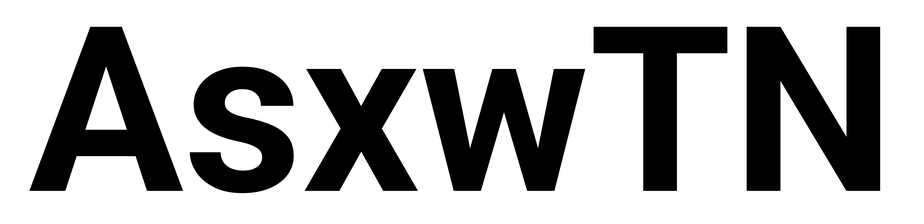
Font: Roboto_Bold